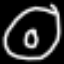
Label: donut